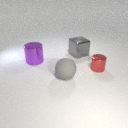
large gray rubber sphere in front of large purple metal cylinder